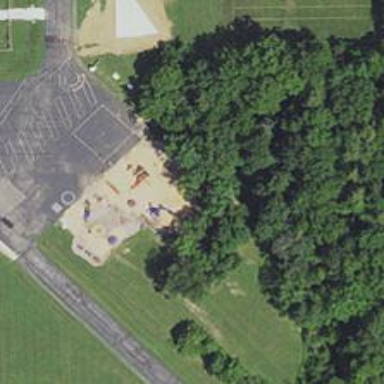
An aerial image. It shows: Playground with roundabout.